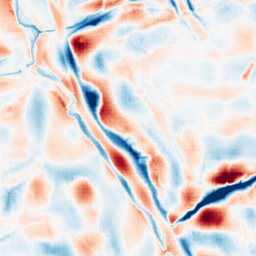
Category: wavelet
Decomposition family: wavelet_biorthogonal
Decomposition parameters: wavelet: bior5.5
level: 5
Upsampling method: sinc_blackman
Upsampling parameters: scale: 8
kernel_size: 16
Upsampling scale: 8